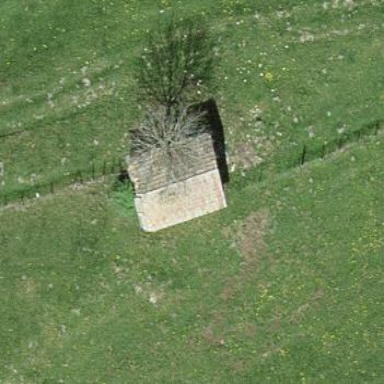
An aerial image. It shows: Farm auxiliary building.